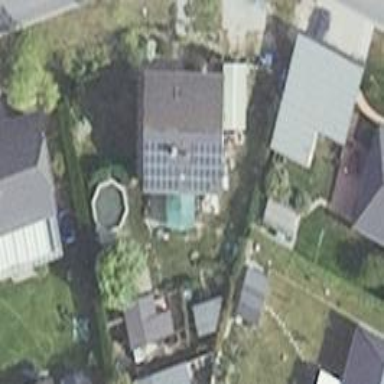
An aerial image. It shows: Small solar photovoltaic panel used as generator to produce electricity.